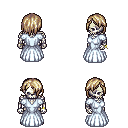
a pixel art fantasy rpg character, male body template, skeleton, underdress, white pants, white blonde bangs hairstyle, bracelets, four views (front, back, left, right), 2x2 character sprite sheet, small pixel art, hard edges, no anti-aliasing